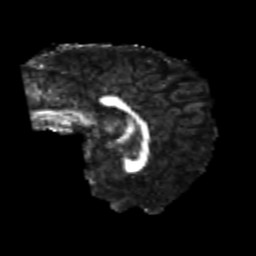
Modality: FA
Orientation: sagittal
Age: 21
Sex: male
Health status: healthy
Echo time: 0.074 s